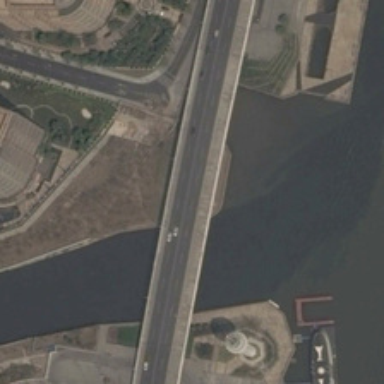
Several large buildings and a bridge is near a branch of a river .